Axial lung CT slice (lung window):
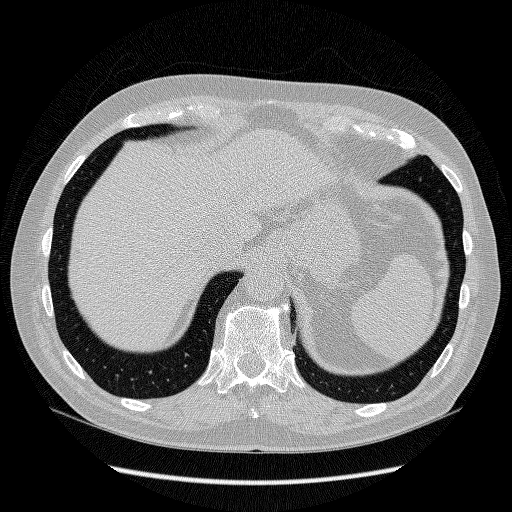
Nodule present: no